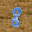
Label: 8